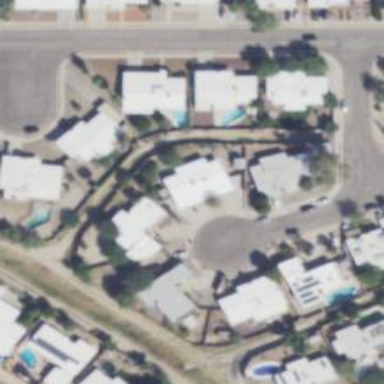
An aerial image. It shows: Alleyway designated as service road.